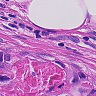
Metastatic tissue present: yes